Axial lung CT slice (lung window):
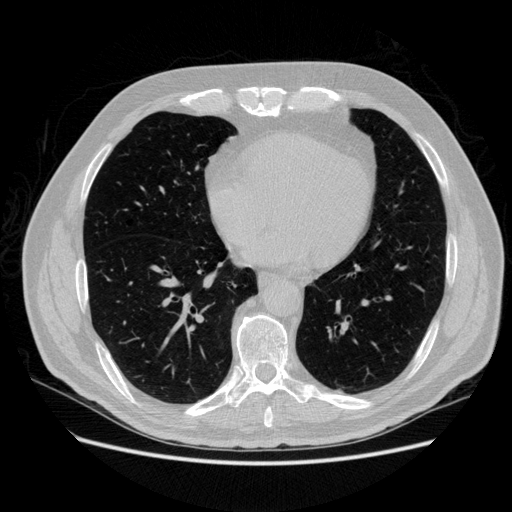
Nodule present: no